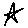
Label: star